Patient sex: M
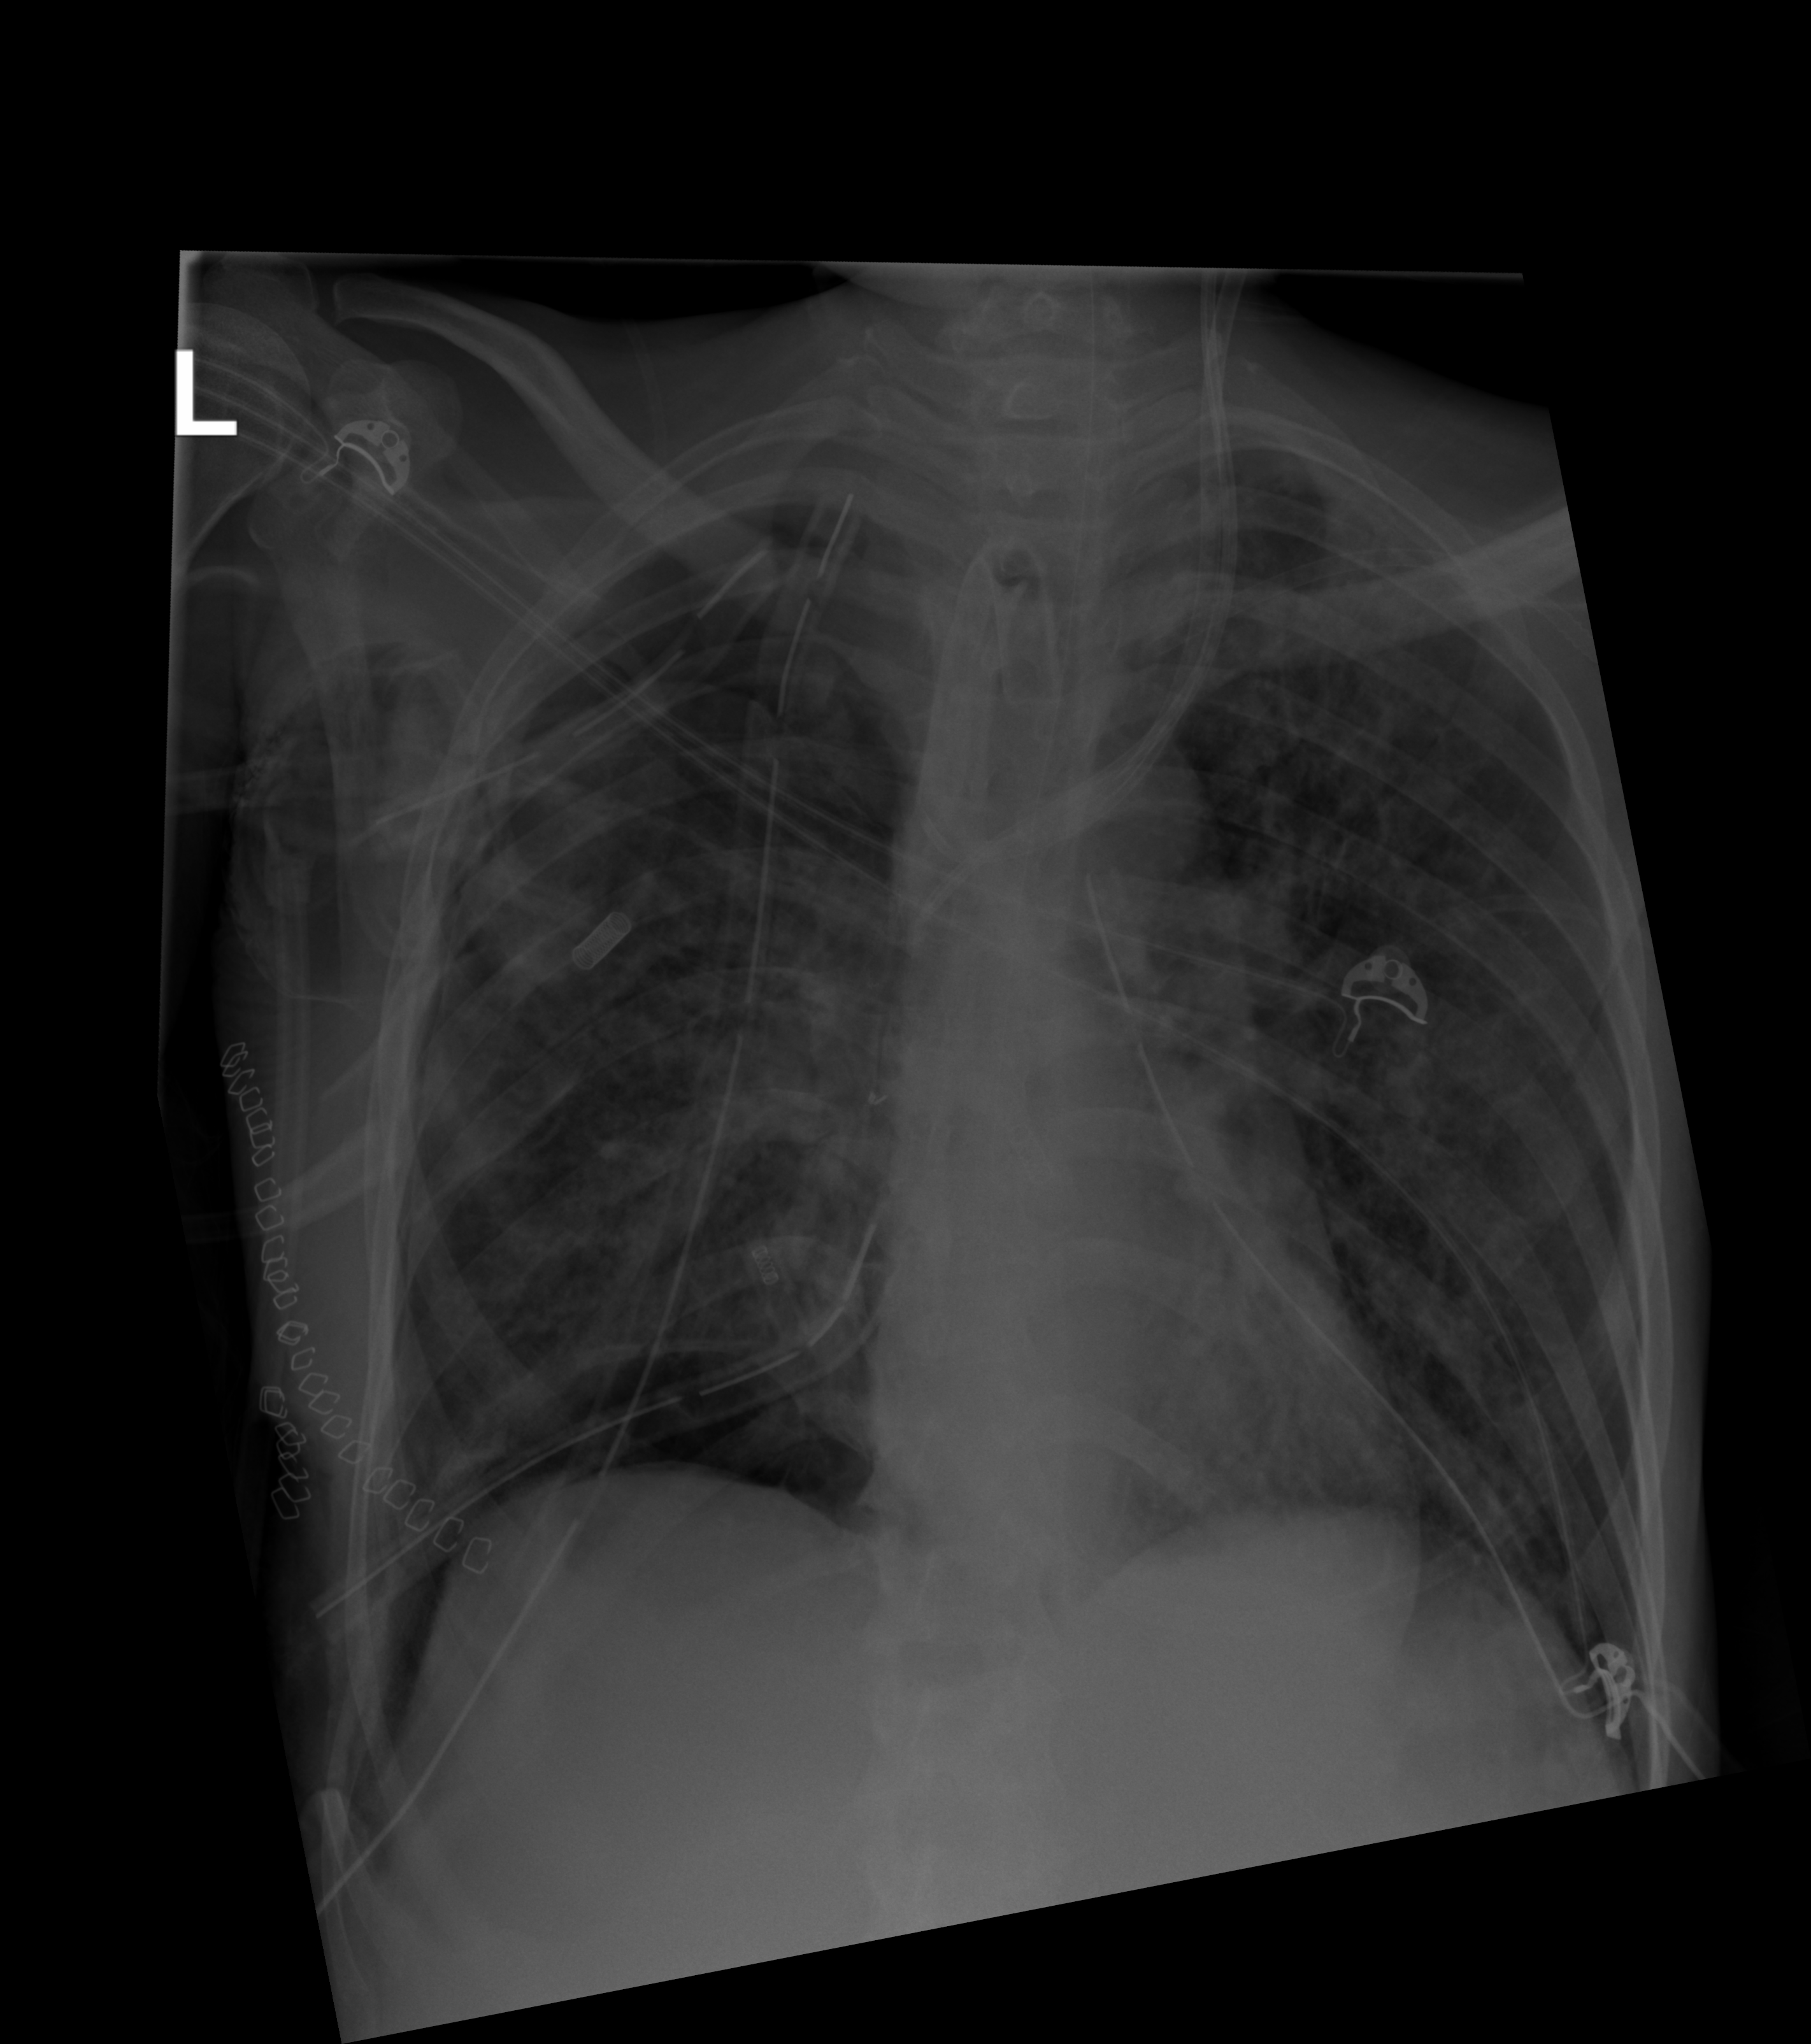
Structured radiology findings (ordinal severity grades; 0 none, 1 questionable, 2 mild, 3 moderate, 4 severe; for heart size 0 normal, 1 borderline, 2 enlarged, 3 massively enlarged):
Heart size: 0
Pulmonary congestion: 2
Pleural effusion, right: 0
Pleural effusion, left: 0
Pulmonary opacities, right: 3
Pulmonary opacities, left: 3
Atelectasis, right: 3
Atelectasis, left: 2